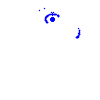
Particle: kaon